Question: Here is my Function code:
'''
var checkboxValues = JSON.parse(localStorage.getItem('checkboxValues')) || {};
jQuery(document).ready(function() {
jQuery("input[name='GLOVE']").click(function() {
jQuery('input[type="radio"][data-default="1"]').each(function() {
var key = jQuery(this).attr("name");
var value = jQuery("input[name='" + key + "']:checked").val()
? jQuery("input[name='" + key + "']:checked").val()
: null;
if (key != "GLOVE") {
checkboxValues[this.id] = value;
}
});
localStorage.setItem("checkboxValues", JSON.stringify(checkboxValues));
jQuery.each(checkboxValues, function(key, value) {
if (key != "option-5b2089bd80038" || key != "cboption-5b2089bd9d11b") {
console.log(key + " " + value);
jQuery("#" + key).prop('checked', value);
}
});
});
});
jQuery.each(checkboxValues, function(key, value) {
if (key != "option-5b2089bd80038") {
console.log(key + " " + value);
jQuery("#" + key).prop('checked', value);
}
});
'''
The Value are already saving in the console but the Buttons are not remaining to be checked after cached.
in this part I use condition logic in product builder (wordpress), so there are two main button, front and back, when I click "front" these colors will show up (also in back), so the thing is when I pick a color and go to "back" the color should stay when I click the "Front" again. in the condition logic I made that if I click "Front" the components of Back will be hiden and vice versa.
here is the sample image of the buttons:
]
PROBLEM: when i cached or refresh the page the buttons are back to its default color (purple). how to keep the buttons (example i clicked the blue) checked to remain after cached?
the problem already solved but the reload is limited to twice. ( when you pick a color then reload it stay but when you reload it like twice/three times it goes back to default)
'''
window.onload = function() {
setTimeout(function() {
jQuery('input[type="radio"][data-default="1"]').each(function() {
jQuery(this).removeAttr("data-default");
});
jQuery(function() {
jQuery('input[type="radio"]').click(function() {
jQuery(this).removeAttr("data-default");
if (jQuery(this).is(':checked')) {
jQuery(this).attr("data-default", "1");
}
});
});
}, 18000);
};
'''
do you know the reason why it is limited?
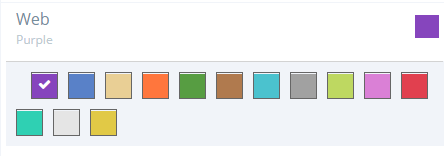
Answer: Already answered:
'''
window.onload = function() {
setTimeout(function() {
jQuery('input[type="radio"][data-default="1"]').each(function(){
jQuery(this).removeAttr("data-default");
});
jQuery(function(){
jQuery('input[type="radio"]').click(function(){
if (jQuery(this).is(':checked'))
{
jQuery(this).attr("data-default" , "1");
}
});
});
}, 18000);
};
'''
just removed the 'jQuery(this).removeAttr("data-default");'